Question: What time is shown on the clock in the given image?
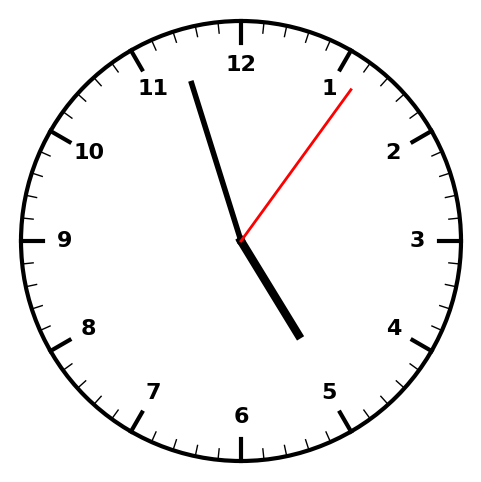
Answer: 04:57:06